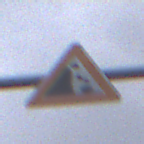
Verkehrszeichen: SteinschlagLinks
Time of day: MorningAfternoon
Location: Outdoor (Urban)
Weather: Overcast
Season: NotSpecified
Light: Natural